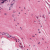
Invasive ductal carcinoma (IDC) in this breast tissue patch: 0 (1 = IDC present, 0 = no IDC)